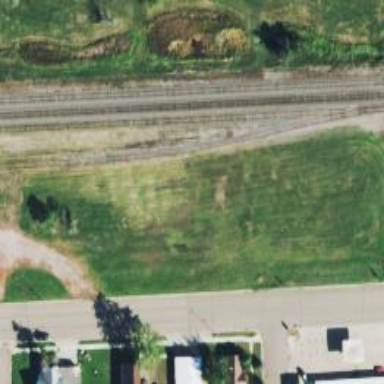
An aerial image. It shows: Railway siding with rails.